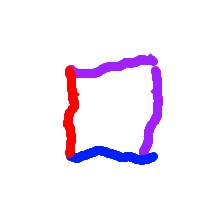
Shape: square